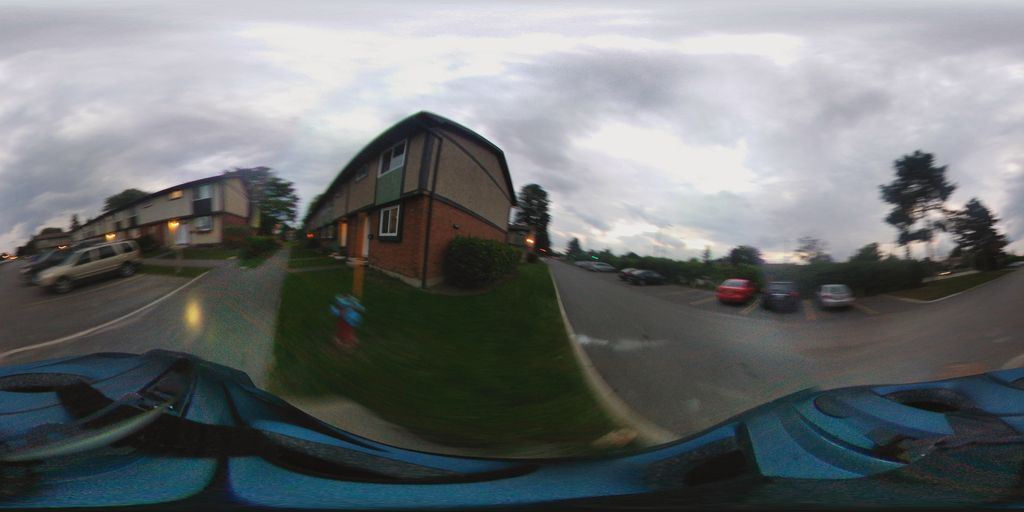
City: ottawa-gatineau